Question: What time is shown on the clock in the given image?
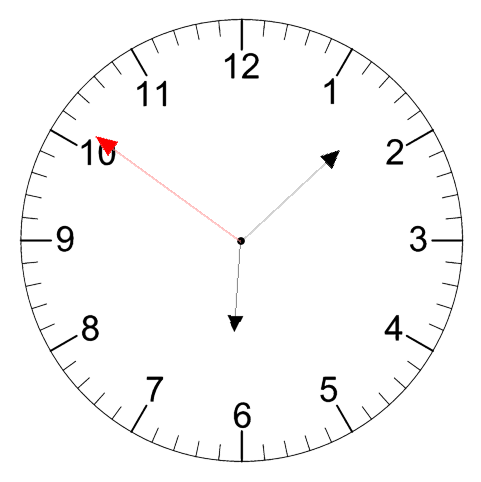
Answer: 06:07:51